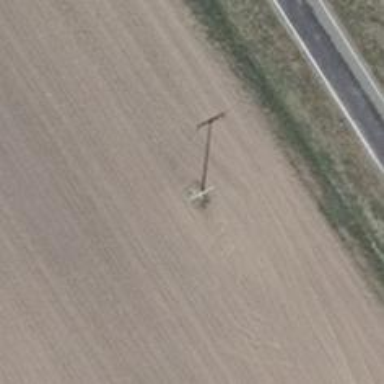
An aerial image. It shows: Power pole.